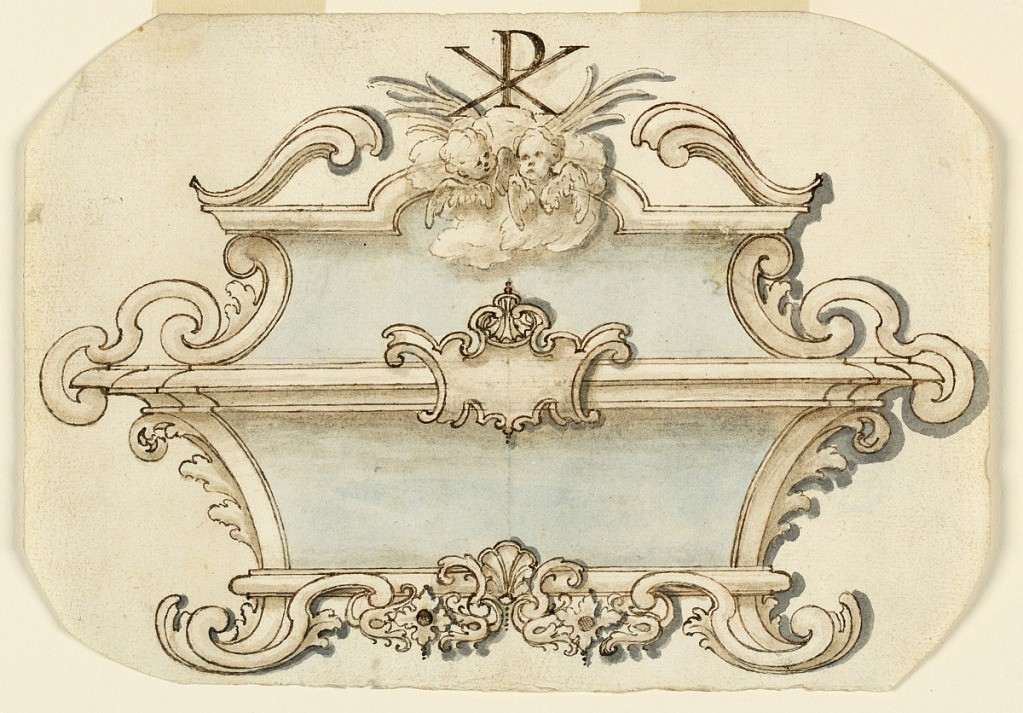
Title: Design for a Reliquary
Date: early 18th century
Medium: Pen and ink, brush and sepia wash, blue and gray watercolor, red crayon on laid paper
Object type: Drawing
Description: Horizontal rectangle with rounded corners. A coffin-like box, with cornices around its middle part, which has the greatest diameter. The upper and lower parts are mainly made of glass, with framing wooden parts. Scrolls at the feet. In front of the center of the central cornices is an escutcheon. The upper part has in the center a circular pediment with two cherubim in clouds in the center, and a monogram "PX" above two crossed palm branches on top. Laterally are cornices of a broken pediment.